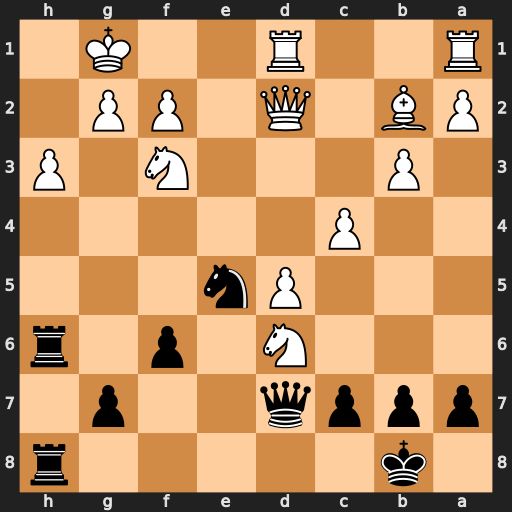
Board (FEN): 1k5r/pppq2p1/3N1p1r/3Pn3/2P5/1P3N1P/PB1Q1PP1/R2R2K1
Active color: b
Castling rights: -
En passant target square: -
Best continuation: Nxf3+ Kf1 Nxd2+